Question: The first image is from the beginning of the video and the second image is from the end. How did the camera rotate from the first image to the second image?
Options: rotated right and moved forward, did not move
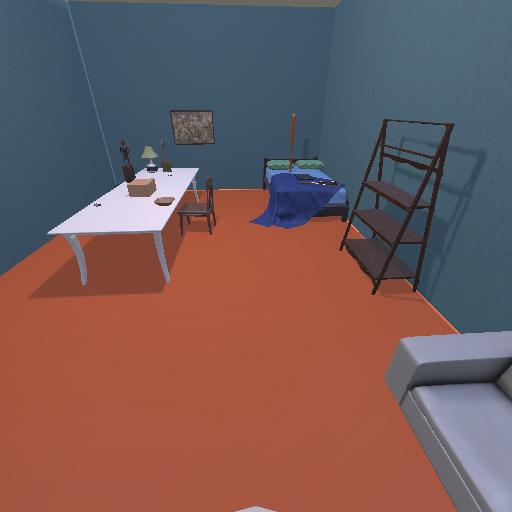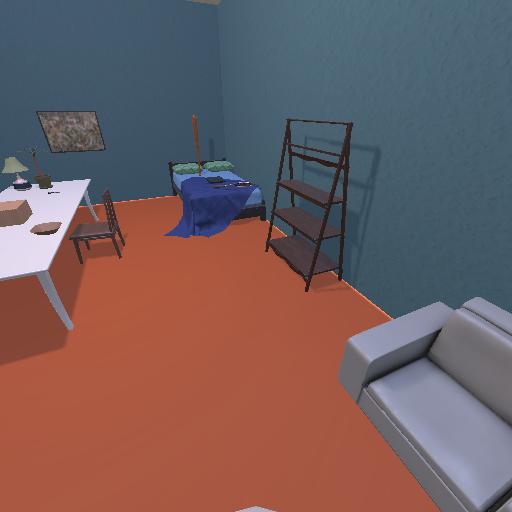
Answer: rotated right and moved forward